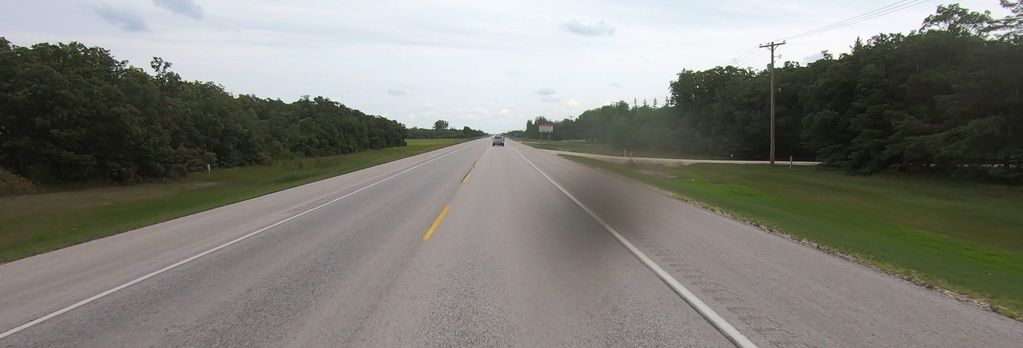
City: winnipeg